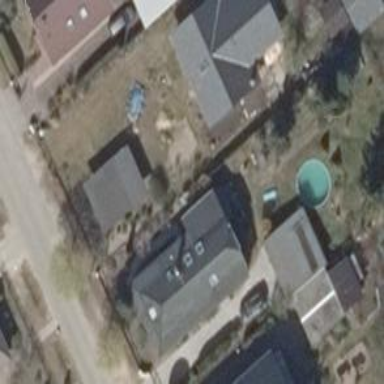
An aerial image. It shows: Detached building with hipped roof shape.